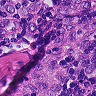
Metastatic tissue present: yes